Question: I have a large, somewhat messy For loop in which I can not find the iteration number box. Is there any way of searching for this component or simply creating a second iteration number box?

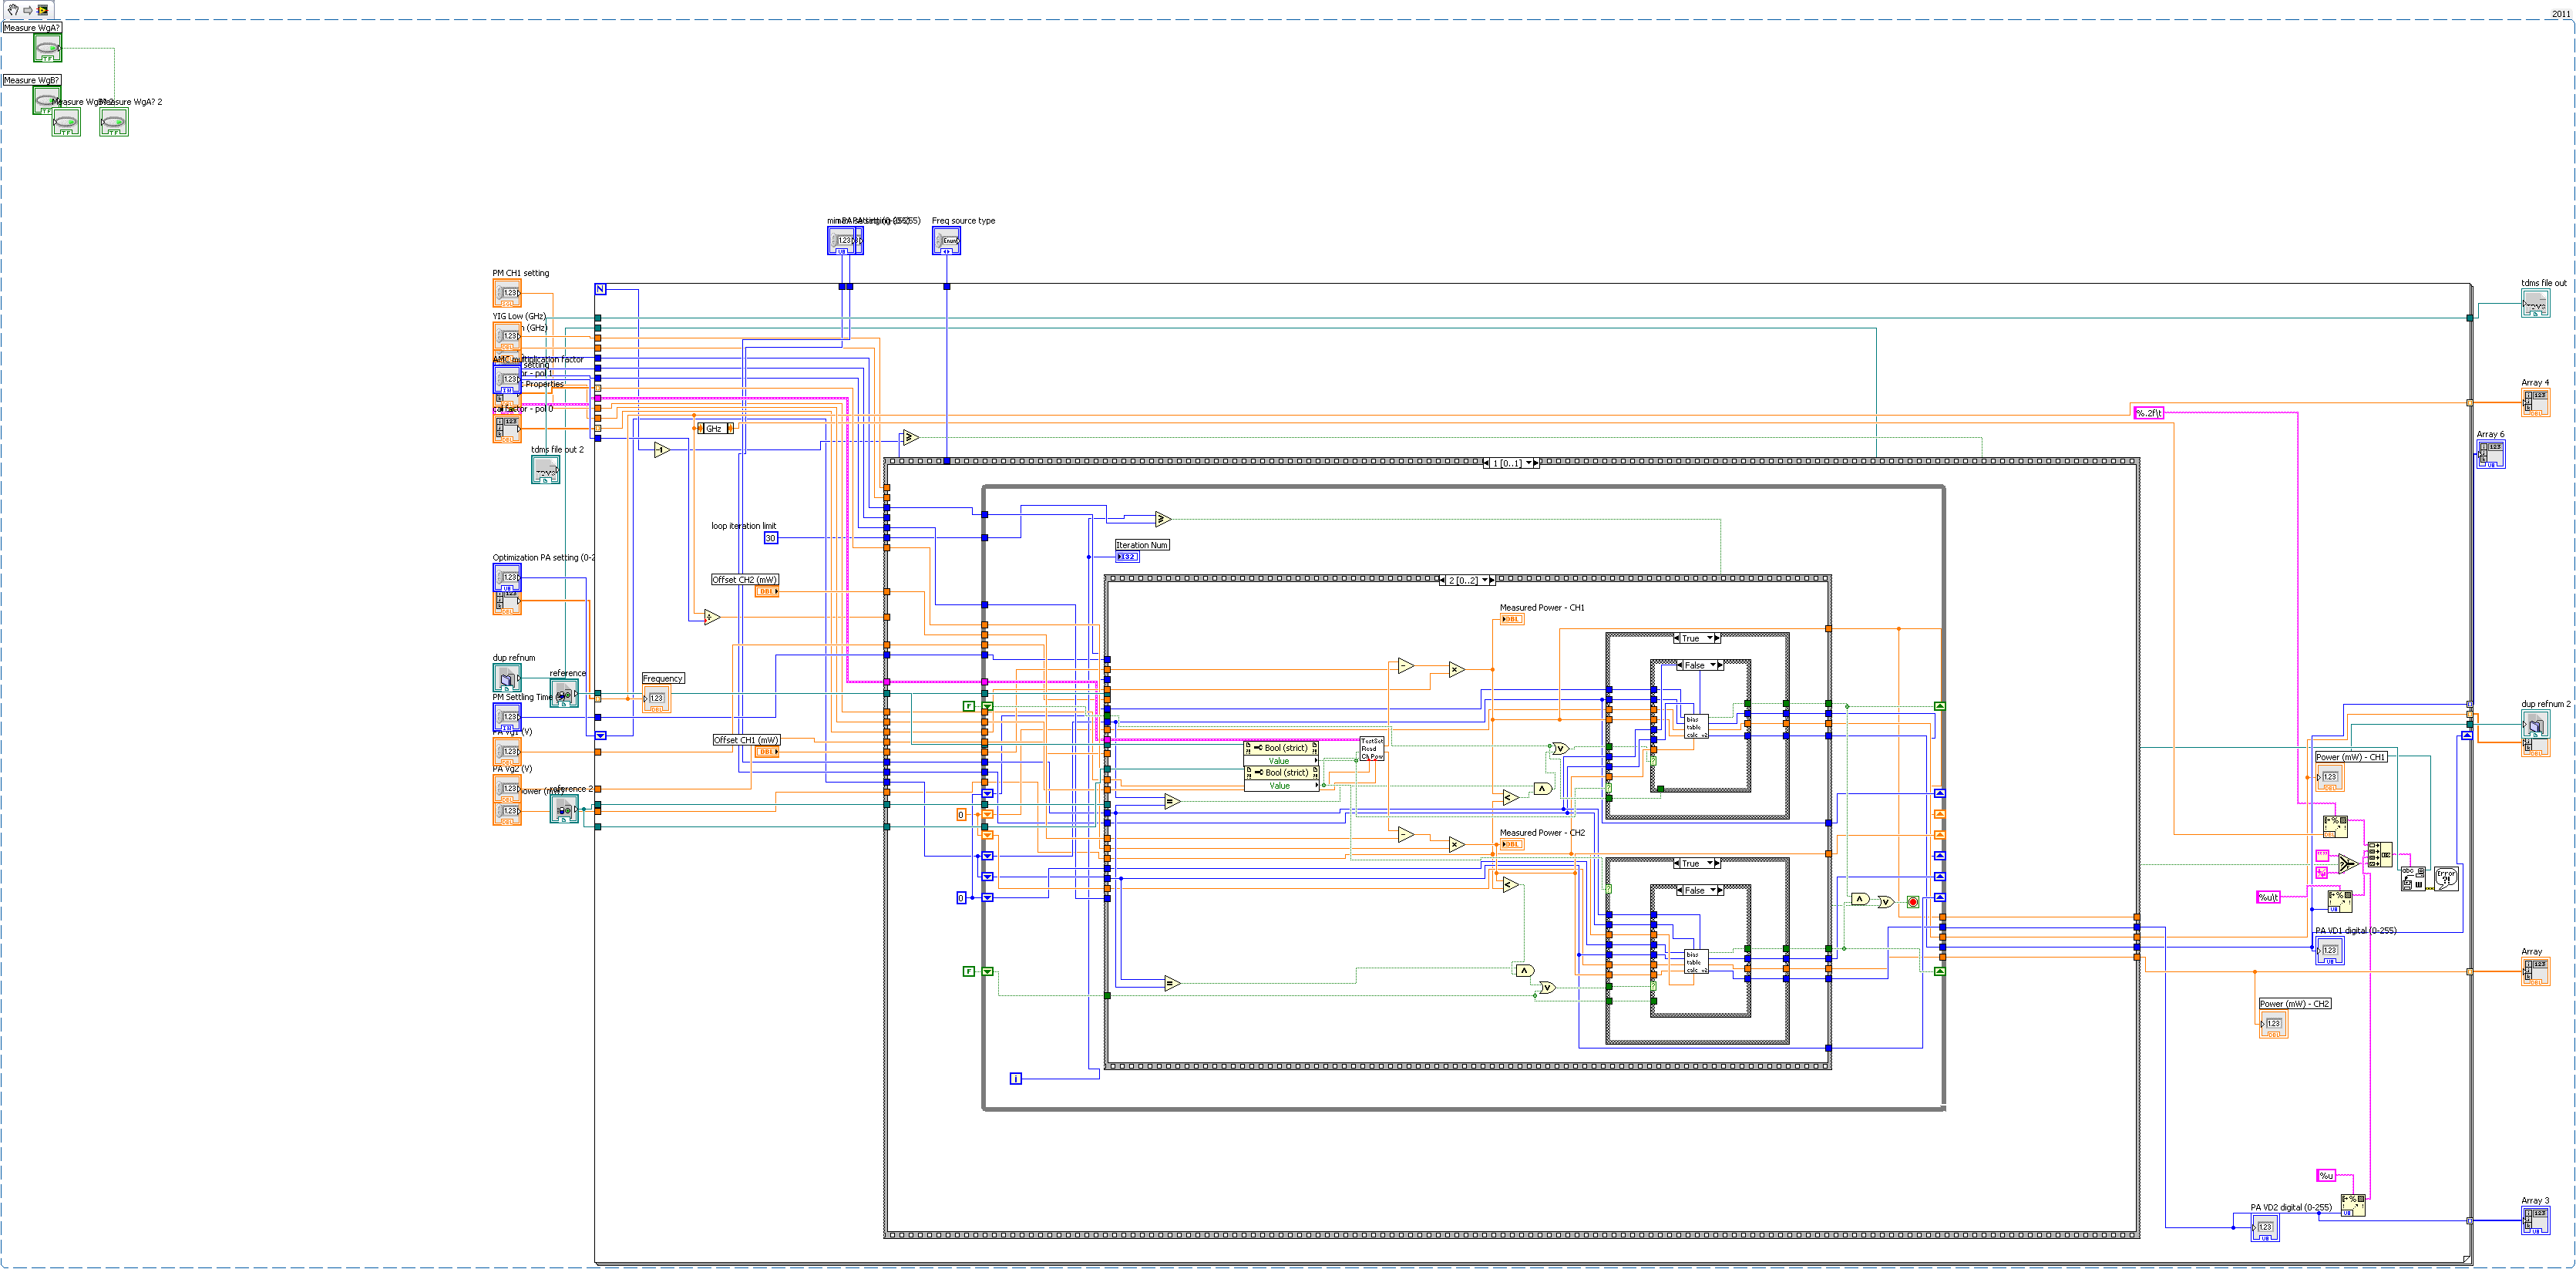
Answer: You can't create a second iterator terminal, but you can use scripting to move the iterator to a typical location (bottom left) with this <URL>.

Be sure the file is open before running the script.